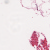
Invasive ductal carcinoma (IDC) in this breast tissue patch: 0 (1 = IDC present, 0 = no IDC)